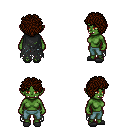
a pixel art fantasy rpg character, female body template, orc, green skin, black tattered cape, teal pants, brown curly afro hairstyle, gray slippers, four views (front, back, left, right), 2x2 character sprite sheet, small pixel art, hard edges, no anti-aliasing